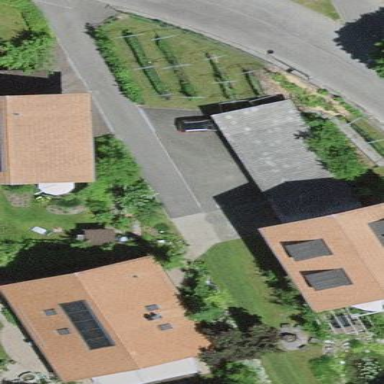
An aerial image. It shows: Garage.